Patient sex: M
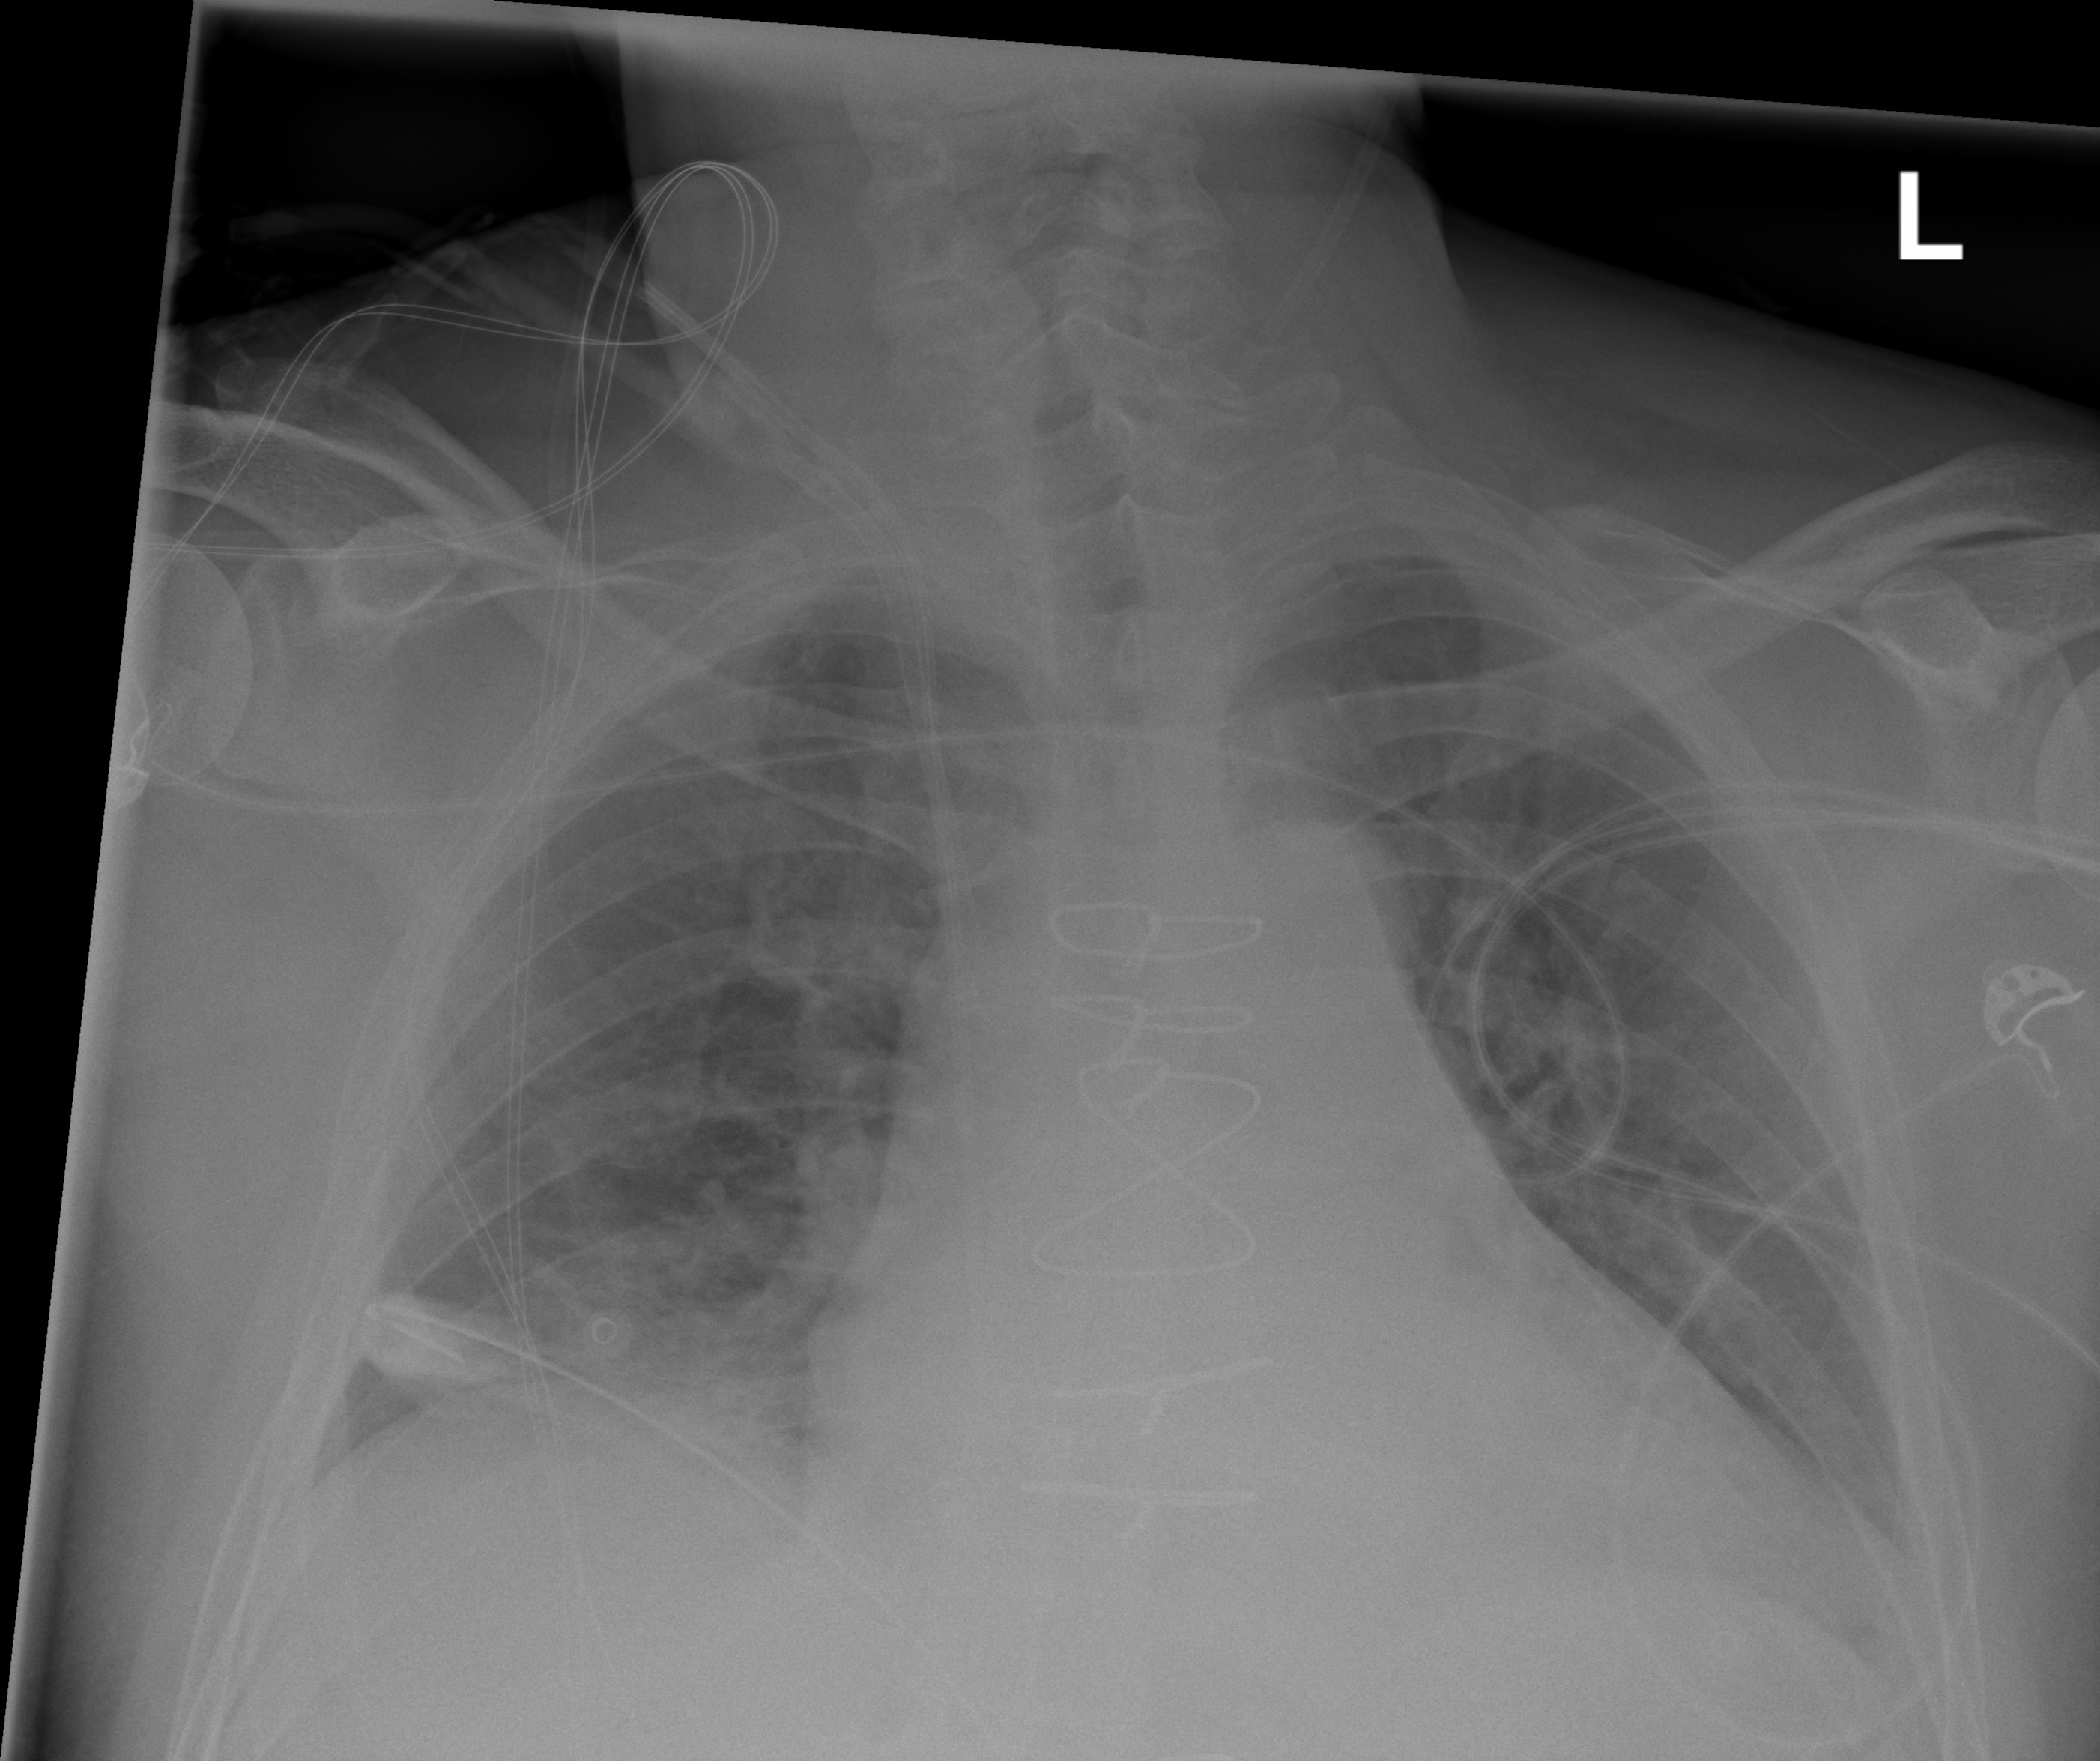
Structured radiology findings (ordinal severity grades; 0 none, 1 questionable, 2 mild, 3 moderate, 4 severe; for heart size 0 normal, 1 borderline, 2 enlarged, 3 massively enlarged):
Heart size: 2
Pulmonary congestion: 2
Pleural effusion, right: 0
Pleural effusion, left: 0
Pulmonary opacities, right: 1
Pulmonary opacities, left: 1
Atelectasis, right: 2
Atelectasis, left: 2